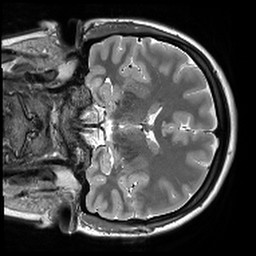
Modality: T2starw
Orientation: coronal
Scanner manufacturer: siemens
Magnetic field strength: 3 T
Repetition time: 9.86 s
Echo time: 0.05 s